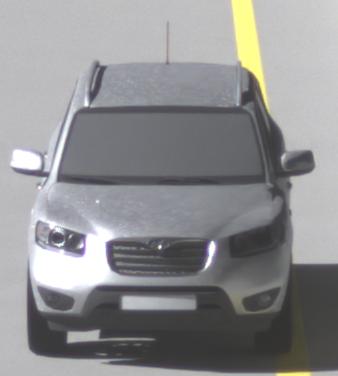
Make: Hyundai
Model: Santa Fe 2.4
Detailed model: Santa Fe (CM)
Model produced from: 2010/01
Model produced until: 2012/09
Doors: 5
Color: white
Road condition: dry road
Daytime: midday
Contrast: high contrast